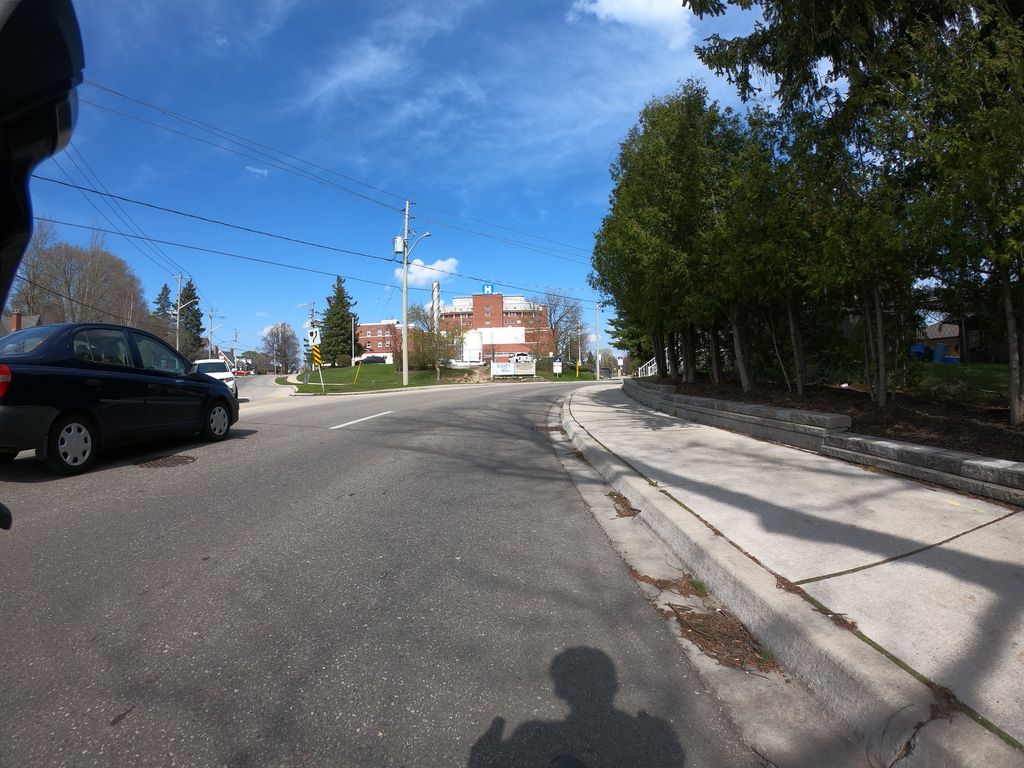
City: kitchener-waterloo